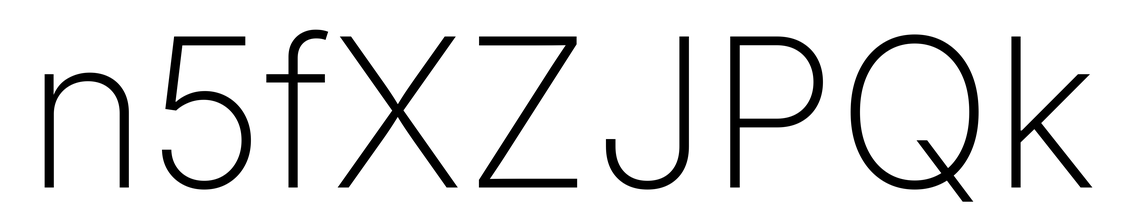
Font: Inter_ExtraLight